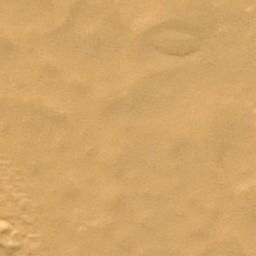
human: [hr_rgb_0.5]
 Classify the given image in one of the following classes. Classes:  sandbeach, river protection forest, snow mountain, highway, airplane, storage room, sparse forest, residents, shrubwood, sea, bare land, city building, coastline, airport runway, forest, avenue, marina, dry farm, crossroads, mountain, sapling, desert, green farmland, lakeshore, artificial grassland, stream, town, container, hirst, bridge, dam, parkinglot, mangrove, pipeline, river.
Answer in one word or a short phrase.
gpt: desert